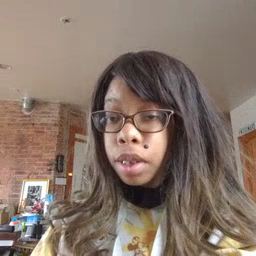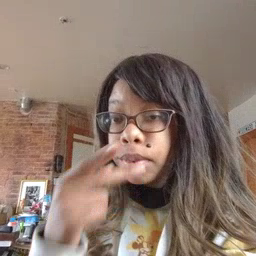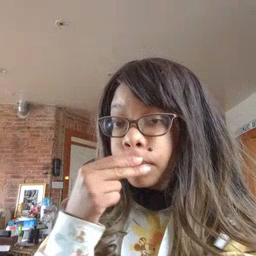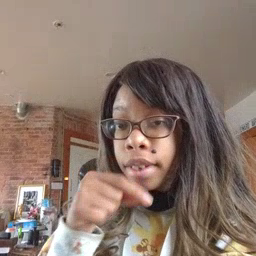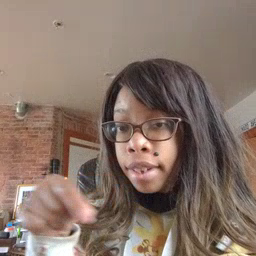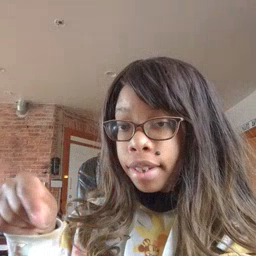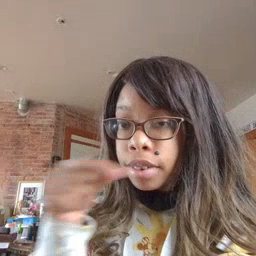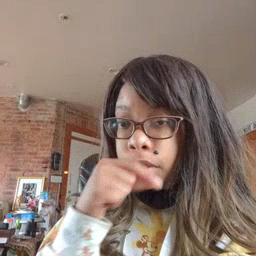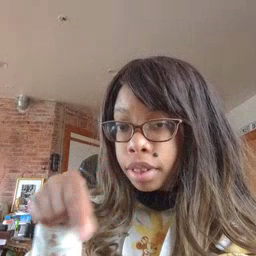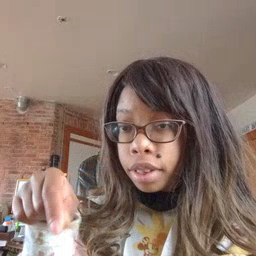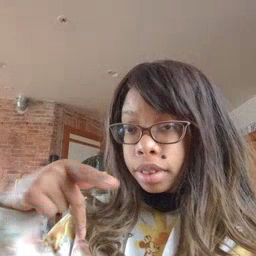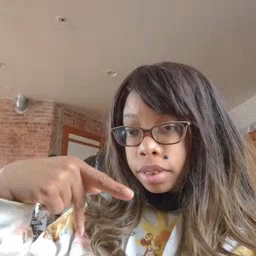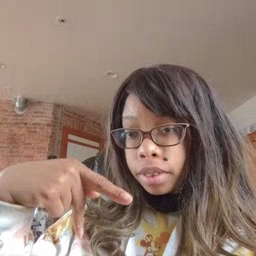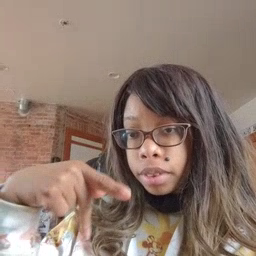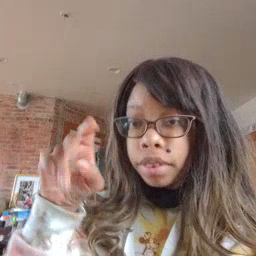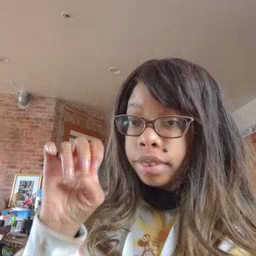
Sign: pencil